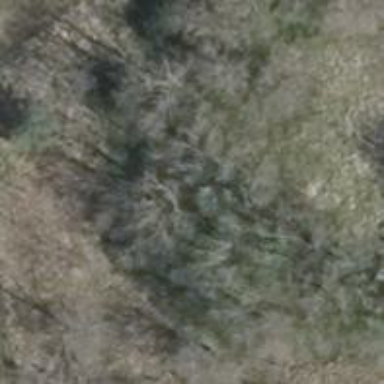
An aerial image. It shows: Row of trees in natural setting.